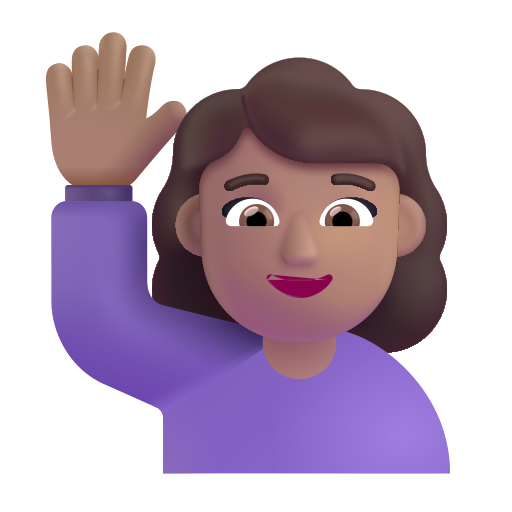
woman raising hand color